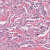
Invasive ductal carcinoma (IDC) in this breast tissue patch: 1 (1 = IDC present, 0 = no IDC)